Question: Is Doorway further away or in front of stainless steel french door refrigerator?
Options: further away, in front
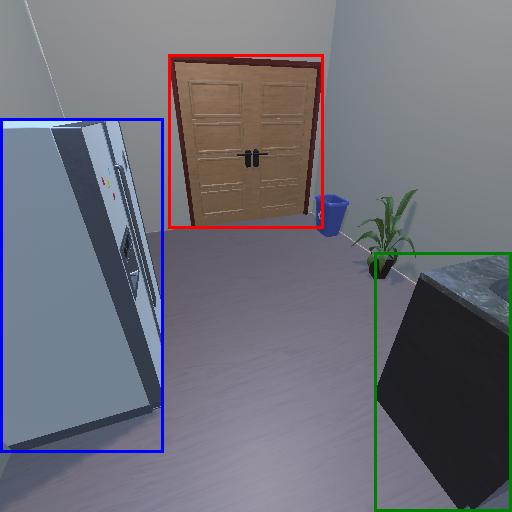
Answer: further away